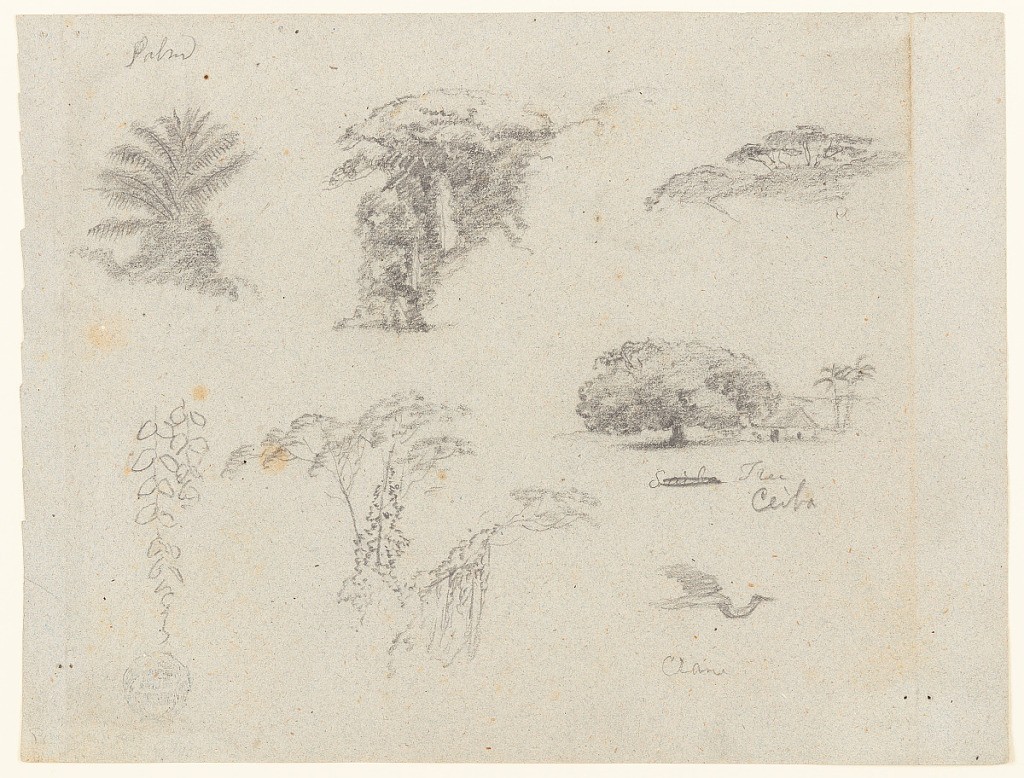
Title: Botanical Sketces with a Flying Crane, Colombia
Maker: Frederic Edwin Church, American, 1826–1900
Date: May–October 1853
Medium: Graphite on gray laid paper
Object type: Drawing
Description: Botanical sketches showing views of trees in Colombia, as well as a flying crane. Along the upper margin, a palm tree is shown at left, a vine-wreathed tree at center, and loosely rendered treetops at right. At lower left, a hanging vine with leaves is included alongside a sketch of two trees covered in vines, at lower center. At lower right, a crane flying in right profile is loosely sketched.